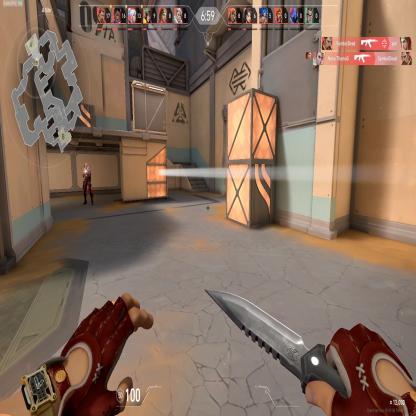
Label: enemy